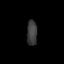
Tissue: lung
Cell type: Endothelial cells
Senescence score: 0.567
Nuclear area (px): 253
Mean DAPI intensity: 60.352